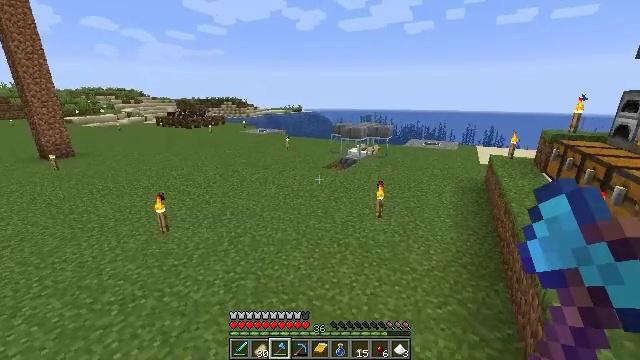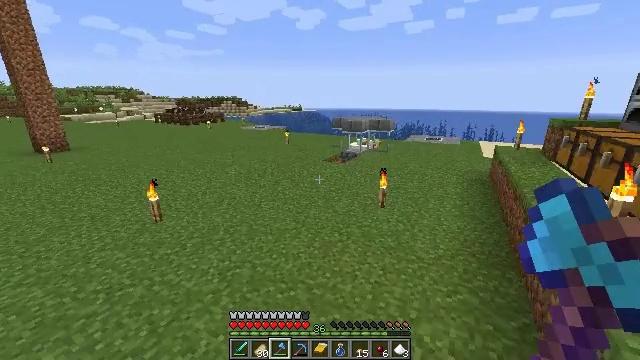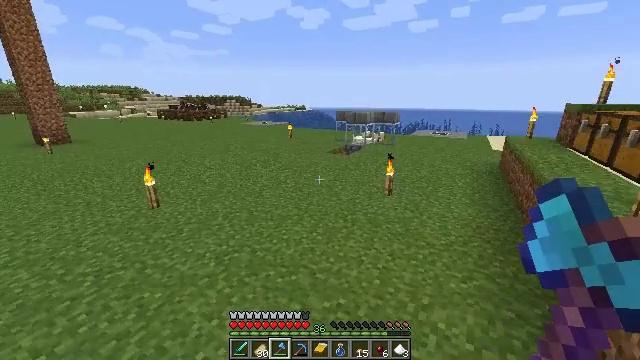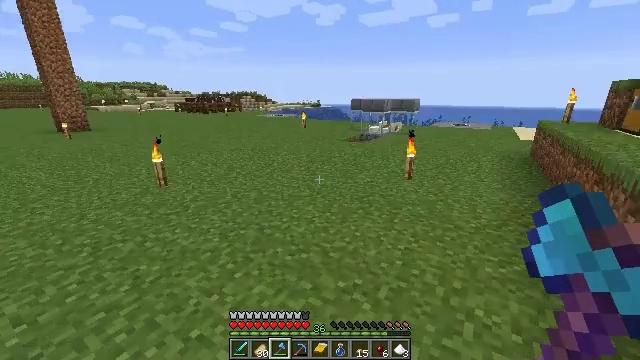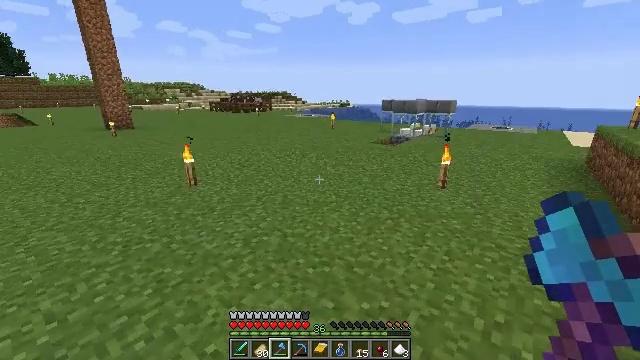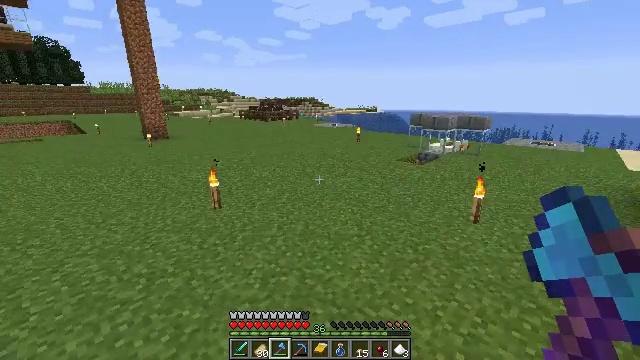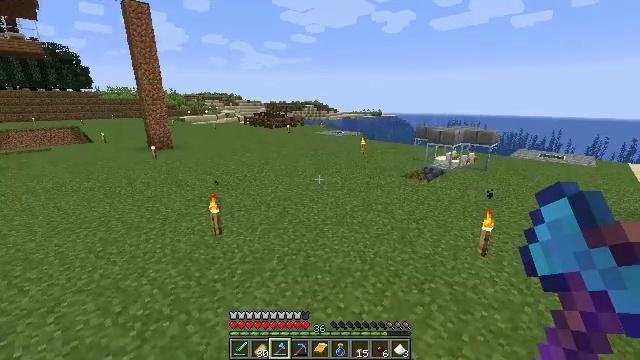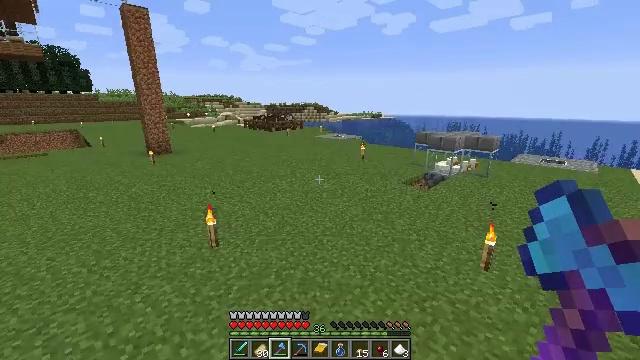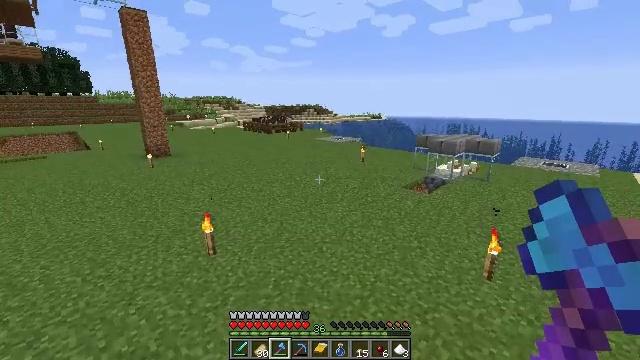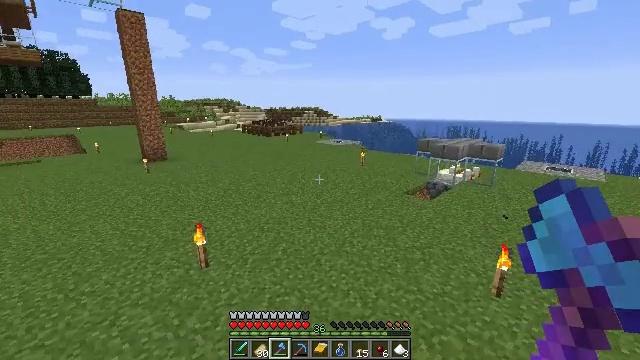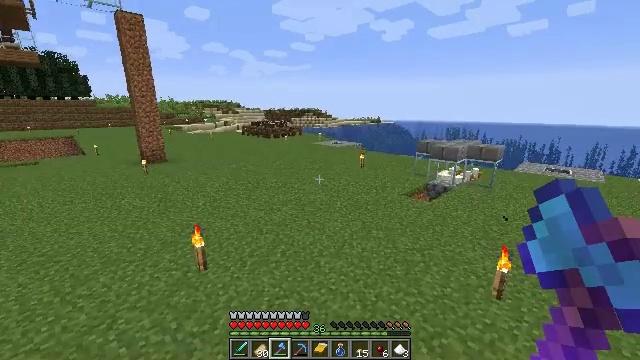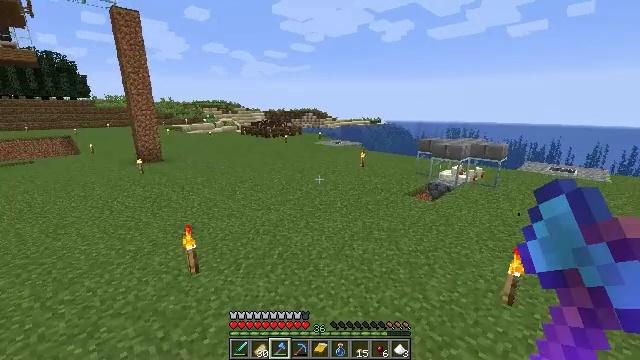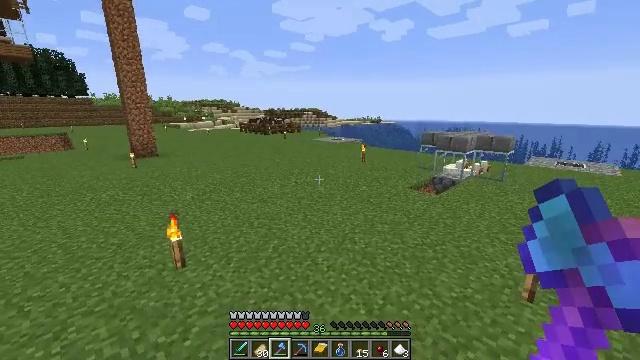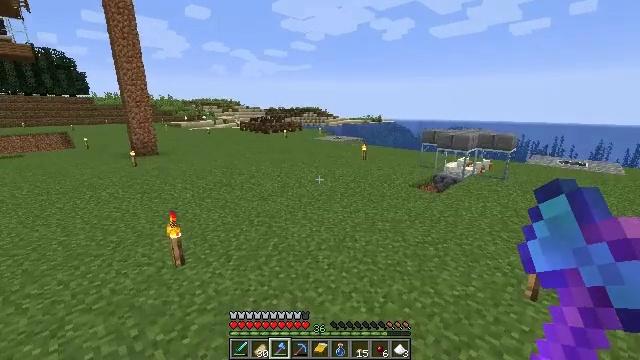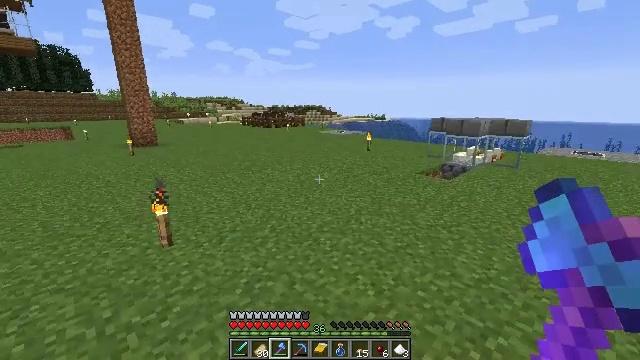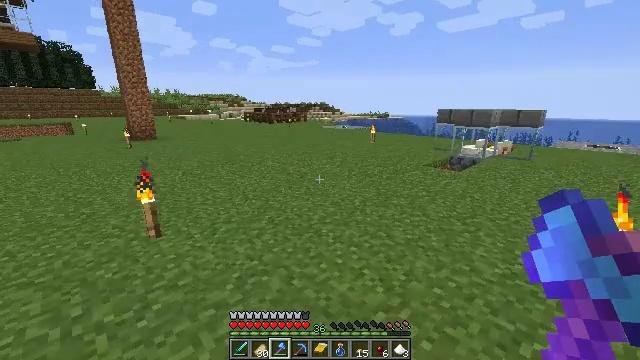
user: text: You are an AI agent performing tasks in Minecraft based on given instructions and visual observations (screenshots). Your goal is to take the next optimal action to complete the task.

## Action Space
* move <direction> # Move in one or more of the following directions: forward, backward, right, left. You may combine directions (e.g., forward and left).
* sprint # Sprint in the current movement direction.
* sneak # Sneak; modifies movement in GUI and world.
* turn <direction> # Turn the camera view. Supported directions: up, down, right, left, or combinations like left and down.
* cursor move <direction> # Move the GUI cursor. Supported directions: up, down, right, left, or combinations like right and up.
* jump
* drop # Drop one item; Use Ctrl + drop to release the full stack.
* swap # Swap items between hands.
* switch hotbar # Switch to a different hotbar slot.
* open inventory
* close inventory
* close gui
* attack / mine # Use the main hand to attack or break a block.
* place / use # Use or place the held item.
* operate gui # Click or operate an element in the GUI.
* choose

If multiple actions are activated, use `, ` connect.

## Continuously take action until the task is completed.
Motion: motion action
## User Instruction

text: Craft a fermented spider eye.
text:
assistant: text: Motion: move forward, sprint, jump
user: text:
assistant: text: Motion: move forward, sprint, jump
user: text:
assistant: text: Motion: move forward, sprint, turn left, jump
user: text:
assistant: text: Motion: move forward, sprint, turn left, jump
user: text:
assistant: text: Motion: move forward, sprint, turn left, jump
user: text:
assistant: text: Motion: move forward, turn left, jump
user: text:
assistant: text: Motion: move forward, jump
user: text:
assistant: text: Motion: move forward, jump
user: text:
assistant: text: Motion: move forward, jump
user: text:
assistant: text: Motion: move forward, jump
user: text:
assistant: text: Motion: move forward, jump
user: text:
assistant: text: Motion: move forward, jump
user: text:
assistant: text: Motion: move forward, sprint, jump
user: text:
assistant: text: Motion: move forward, sprint, jump
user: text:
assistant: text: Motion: move forward, sprint, jump
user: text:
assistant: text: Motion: move forward, sprint, jump
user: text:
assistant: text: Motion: move forward, jump
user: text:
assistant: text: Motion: move forward, jump
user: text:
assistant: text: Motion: move forward, jump
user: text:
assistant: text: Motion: move forward, jump
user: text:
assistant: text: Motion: move forward, jump
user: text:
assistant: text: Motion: move forward, jump
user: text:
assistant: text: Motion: move forward, jump
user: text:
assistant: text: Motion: move forward, jump
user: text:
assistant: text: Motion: move forward, sprint, jump
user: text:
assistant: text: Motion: move forward, sprint, jump
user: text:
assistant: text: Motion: move forward, sprint, jump
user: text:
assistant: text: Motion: move forward, sprint, jump
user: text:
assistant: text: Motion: move forward, jump
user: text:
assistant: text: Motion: move forward, jump